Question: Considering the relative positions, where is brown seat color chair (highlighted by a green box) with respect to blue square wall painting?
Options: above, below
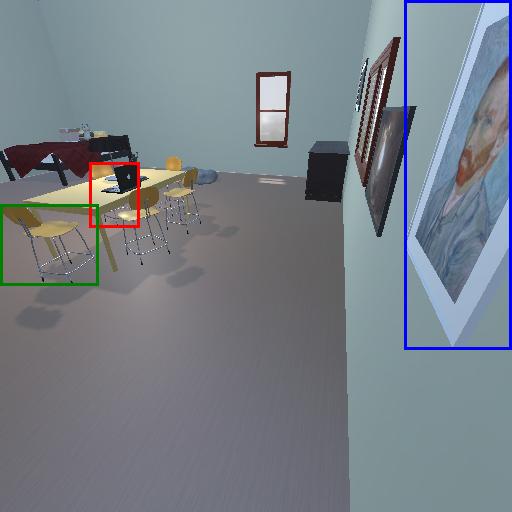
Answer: above